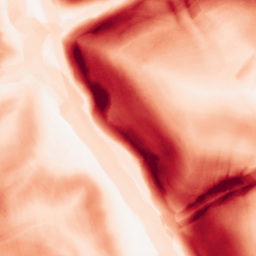
Category: morphological
Decomposition family: morphological_gradient
Decomposition parameters: size: 10
shape: diamond
Upsampling method: cubic_catmull_rom
Upsampling parameters: scale: 2
Upsampling scale: 2